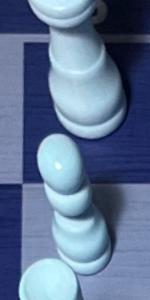
Label: Pawn_White